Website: home-depot
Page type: payment
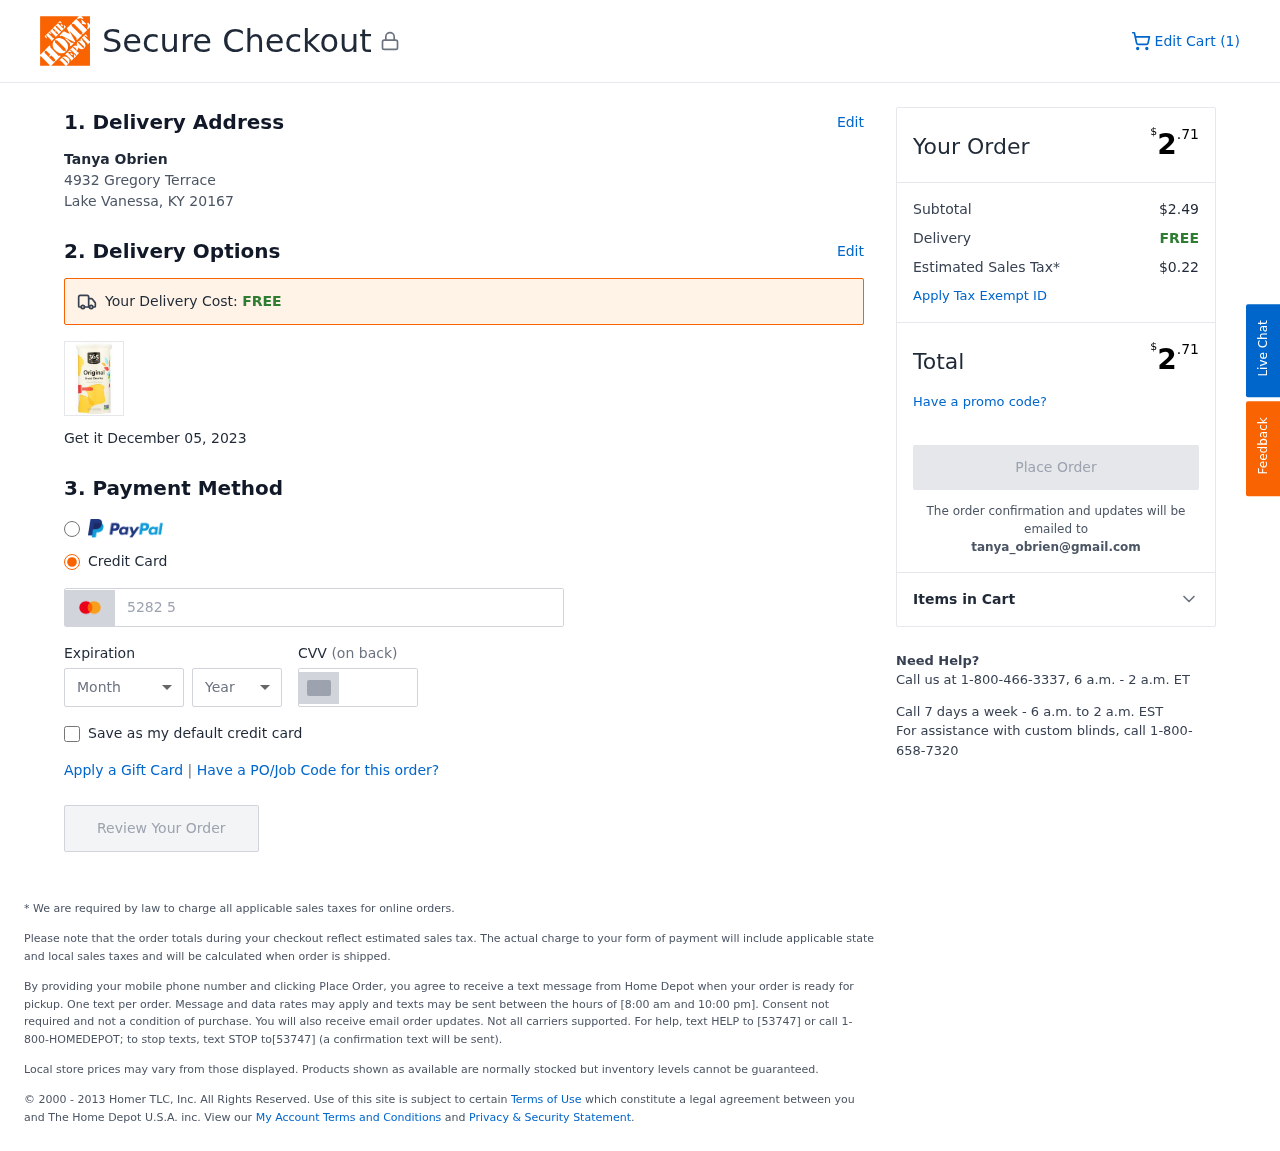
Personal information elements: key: PII_CARD_CVV
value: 180
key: PII_CARD_EXPIRY_MONTH
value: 02
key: PII_CARD_EXPIRY_YEAR
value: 29
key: PII_CARD_NUMBER
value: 5282 5521 7829 0522
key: PII_CITY_STATE_ZIP
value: Lake Vanessa, KY 20167
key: PII_EMAIL
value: tanya_obrien@gmail.com
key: PII_FULLNAME
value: Tanya Obrien
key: PII_STREET
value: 4932 Gregory Terrace
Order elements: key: ORDER_NUM_ITEMS
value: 1
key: ORDER_DELIVERY_DATE
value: December 05, 2023
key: ORDER_TOTAL
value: $2.71
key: ORDER_SUBTOTAL
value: $2.49
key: ORDER_SHIPPING_COST
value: FREE
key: ORDER_TAX
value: $0.22